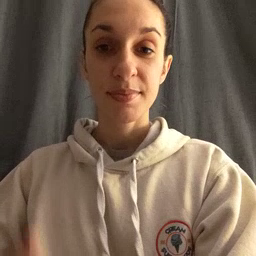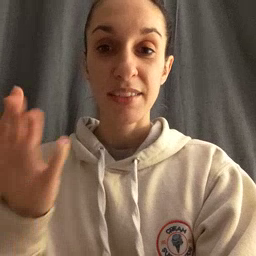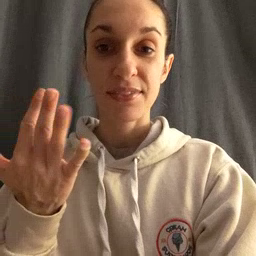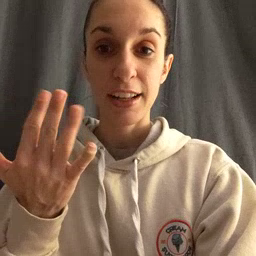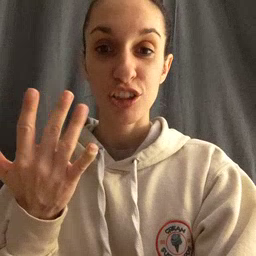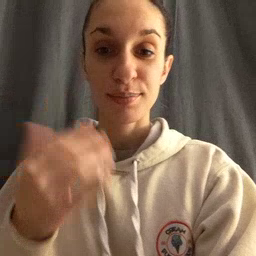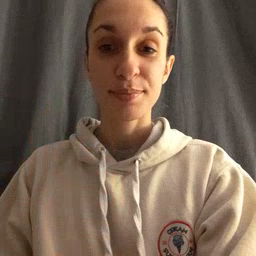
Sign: finger